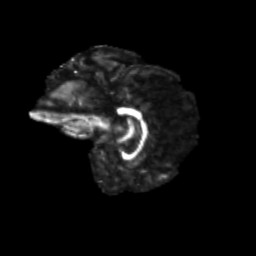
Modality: FA
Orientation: sagittal
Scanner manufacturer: siemens
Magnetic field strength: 3 T
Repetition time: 9.2 s
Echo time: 0.084 s